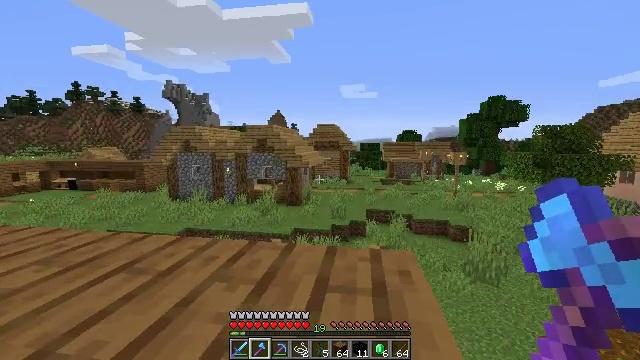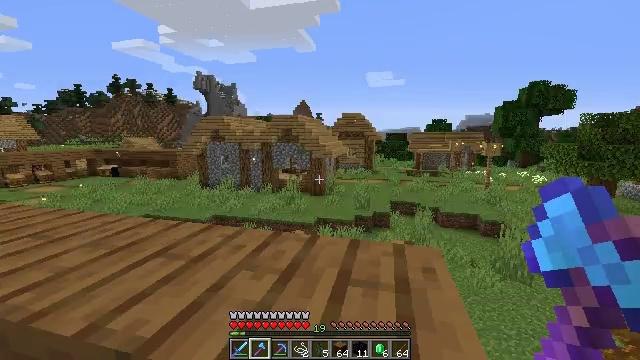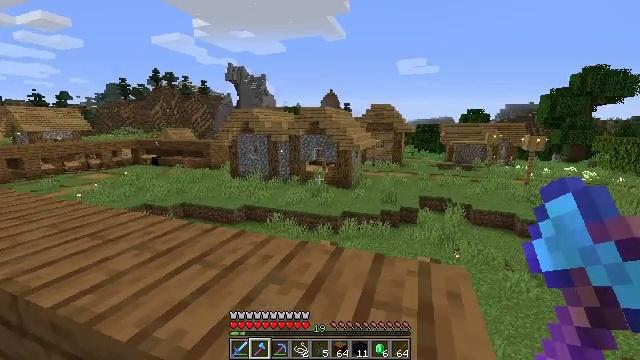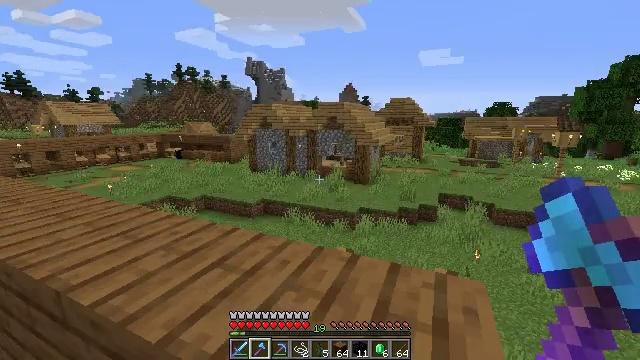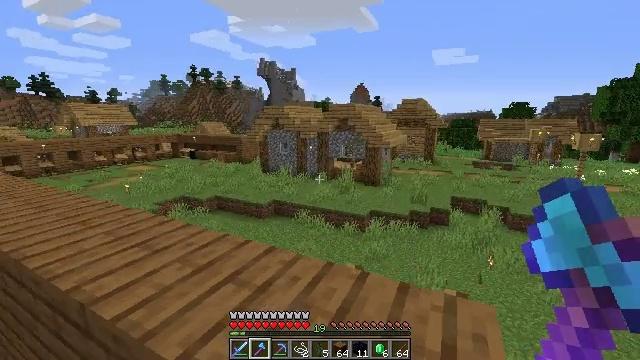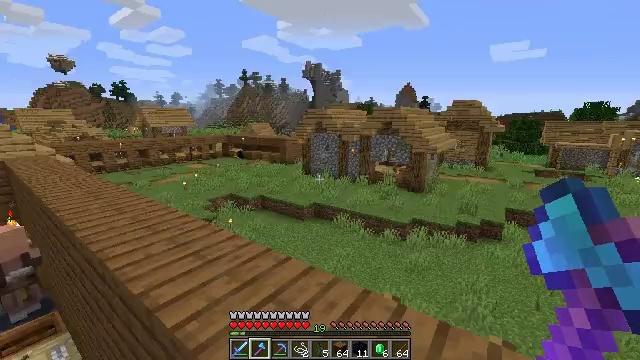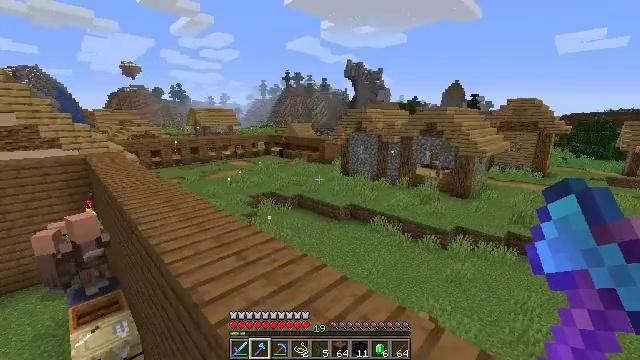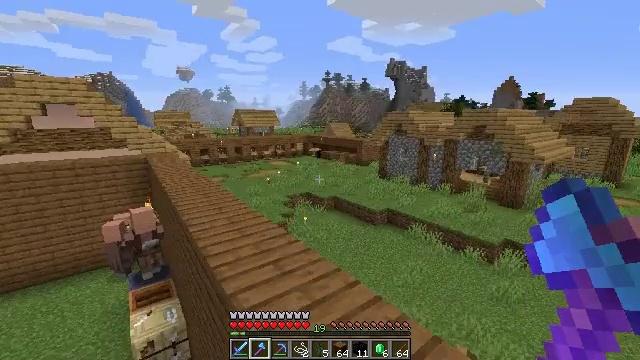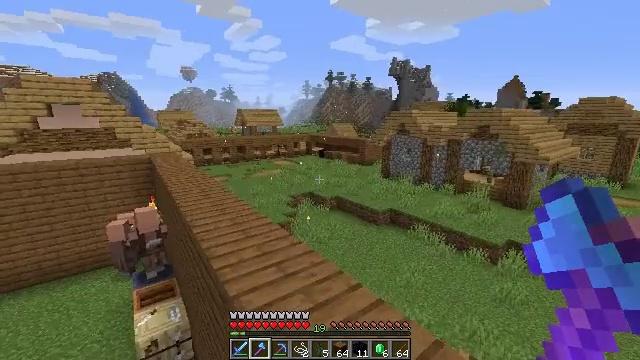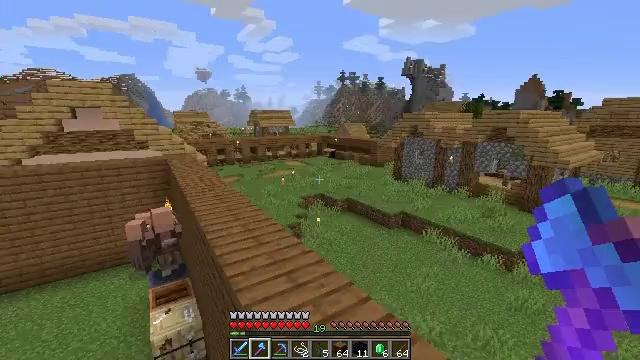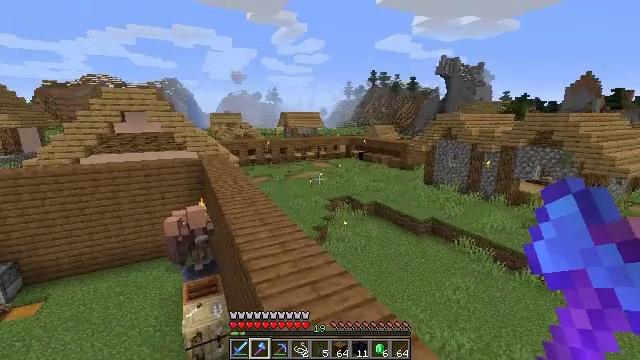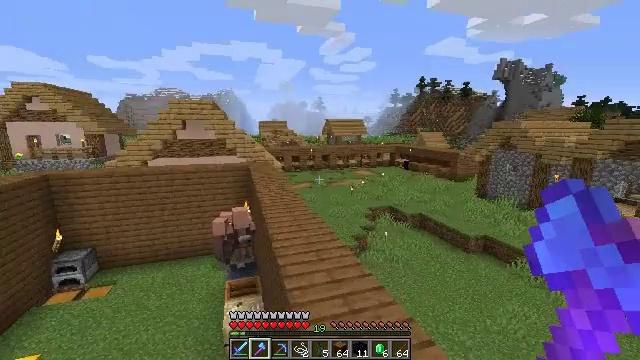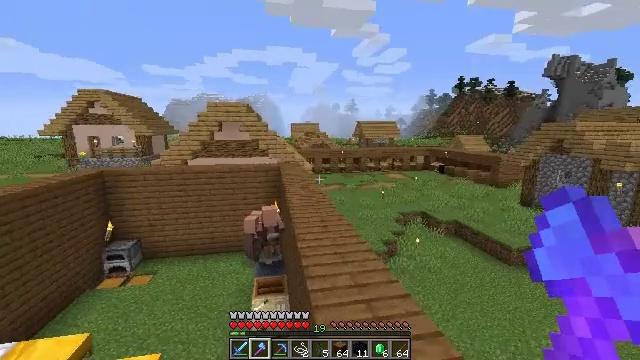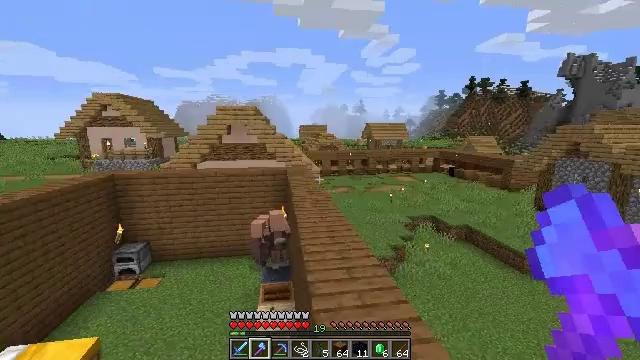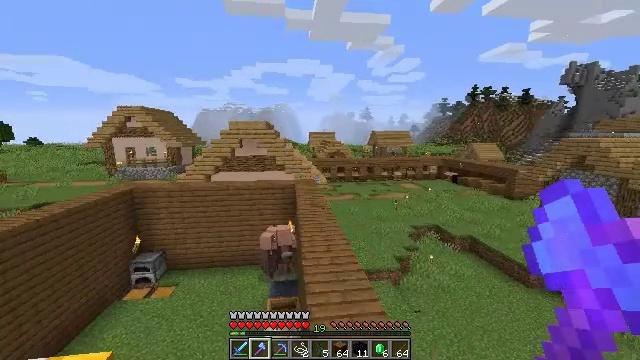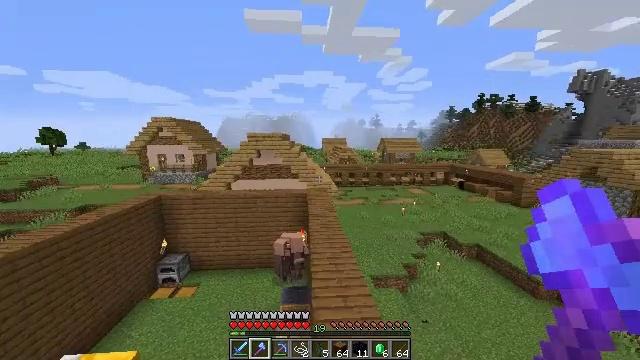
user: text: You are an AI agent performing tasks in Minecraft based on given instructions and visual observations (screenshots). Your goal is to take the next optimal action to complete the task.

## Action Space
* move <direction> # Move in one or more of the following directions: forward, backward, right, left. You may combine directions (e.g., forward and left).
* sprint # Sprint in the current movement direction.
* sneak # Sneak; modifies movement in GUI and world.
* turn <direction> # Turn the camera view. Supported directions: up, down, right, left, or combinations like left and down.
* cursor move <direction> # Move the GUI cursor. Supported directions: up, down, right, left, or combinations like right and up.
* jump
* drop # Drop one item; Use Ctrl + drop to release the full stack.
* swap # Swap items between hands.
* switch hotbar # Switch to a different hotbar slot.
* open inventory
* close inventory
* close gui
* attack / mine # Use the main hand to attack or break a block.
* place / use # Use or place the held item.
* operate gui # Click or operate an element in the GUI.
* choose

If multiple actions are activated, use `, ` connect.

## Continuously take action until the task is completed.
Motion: motion action
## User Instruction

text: Remove a leather helmet from the inventory.
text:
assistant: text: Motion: move forward and move right, turn left and down, jump
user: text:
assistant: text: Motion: move forward and move right, turn left and down, jump
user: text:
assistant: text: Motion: move forward and move right, turn left and down, jump
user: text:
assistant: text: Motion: move forward and move right, turn left, jump
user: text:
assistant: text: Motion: move forward and move right, turn left, jump
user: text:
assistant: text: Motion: move forward and move right, turn left, jump
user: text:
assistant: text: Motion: move forward and move right, turn left, jump
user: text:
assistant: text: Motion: move forward and move right, jump
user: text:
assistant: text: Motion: move forward and move right, turn left, jump
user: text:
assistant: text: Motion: move forward and move right, turn left, jump
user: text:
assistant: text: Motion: move forward and move right, turn left and up, jump
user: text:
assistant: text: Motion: move forward and move right, turn left, jump
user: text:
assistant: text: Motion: move forward, sprint, turn left, jump
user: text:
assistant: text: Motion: move forward, sprint, turn left, jump
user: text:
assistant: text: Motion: move forward, sprint, turn left, jump
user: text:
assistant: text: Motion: move forward, sprint, turn left, jump
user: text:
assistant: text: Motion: move forward, sprint, turn left, jump
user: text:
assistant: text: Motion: move forward, sprint, jump
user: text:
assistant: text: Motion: move forward, sprint, jump
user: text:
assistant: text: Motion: move forward, sprint, jump
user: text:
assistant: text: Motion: move forward, sprint, jump
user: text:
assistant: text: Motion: move forward, sprint, jump
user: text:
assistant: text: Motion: move forward, sprint, jump
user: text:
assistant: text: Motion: move forward, sprint, turn down, jump
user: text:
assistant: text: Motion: move forward, sprint, turn down, jump
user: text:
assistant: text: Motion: move forward, sprint, jump
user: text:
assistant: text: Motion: move forward, sprint, jump
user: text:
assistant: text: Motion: move forward, sprint, jump
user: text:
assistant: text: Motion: move forward, sprint, jump
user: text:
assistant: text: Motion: move forward, sprint, jump